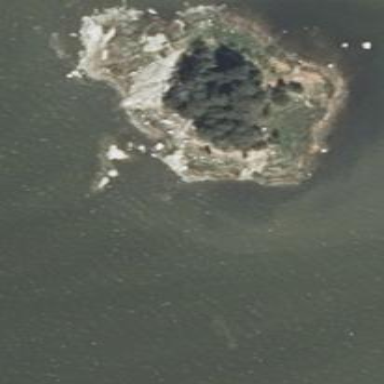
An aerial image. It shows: Islet located along the natural coastline.